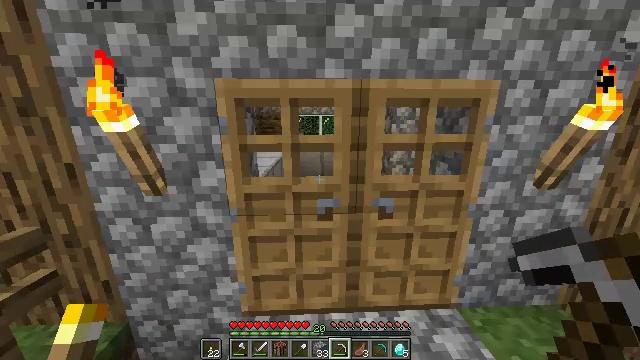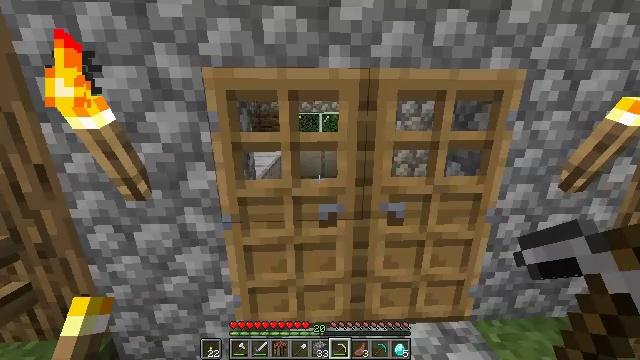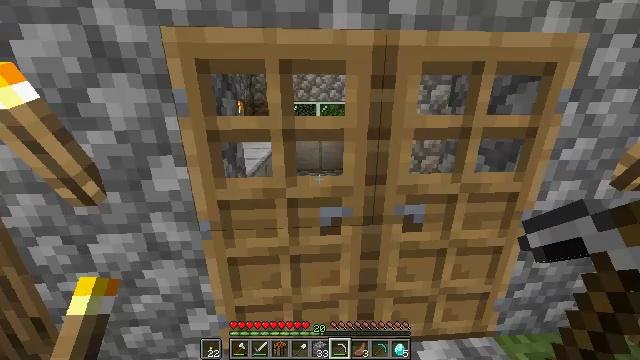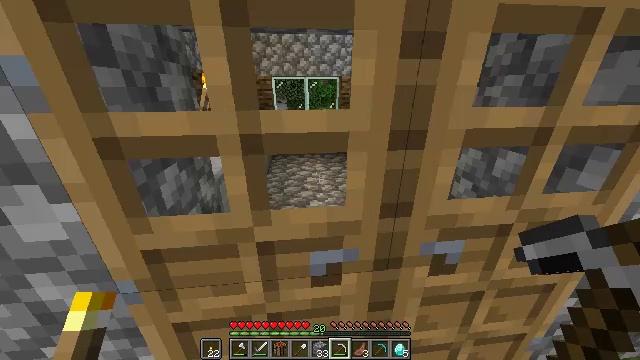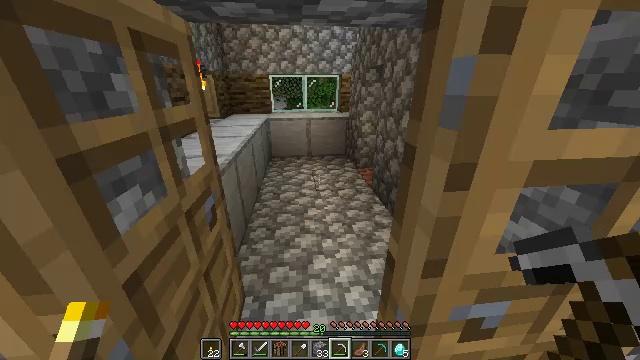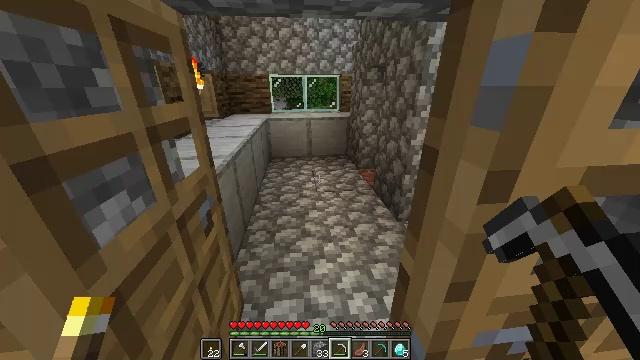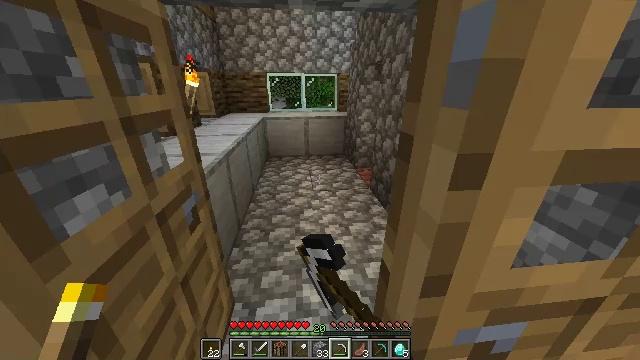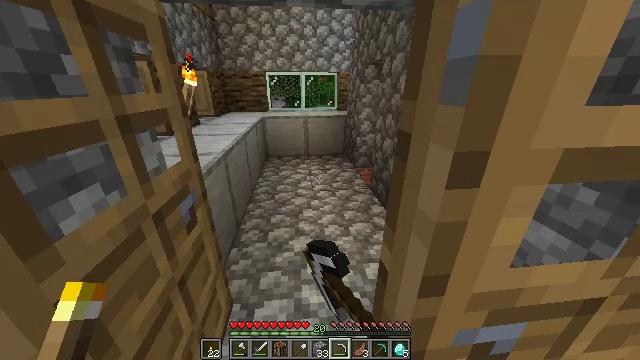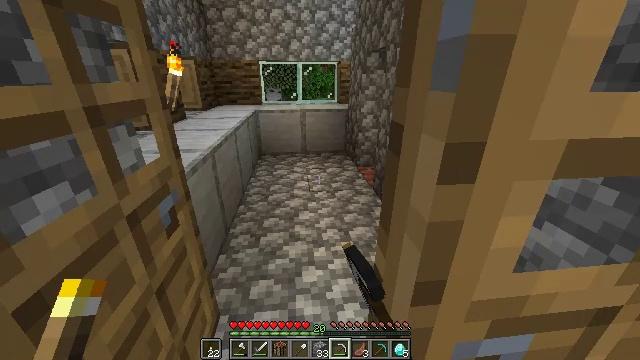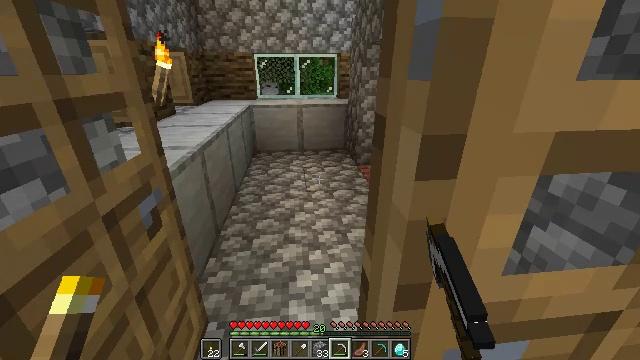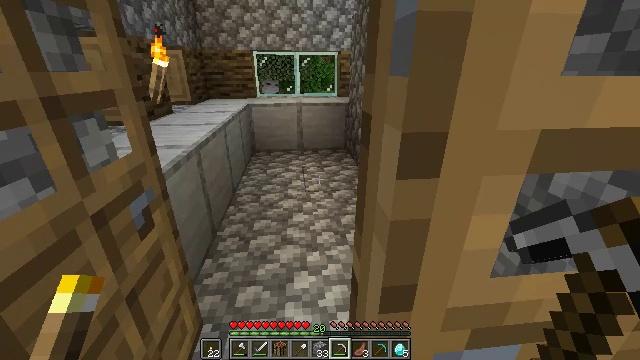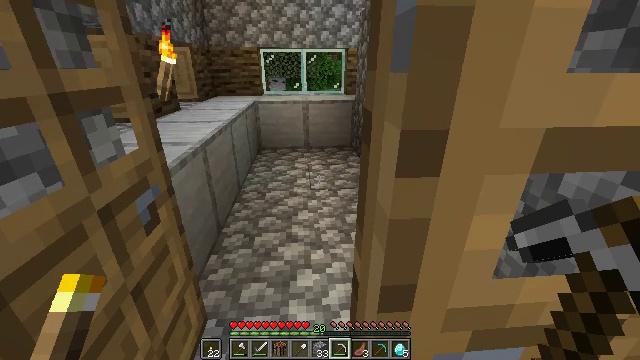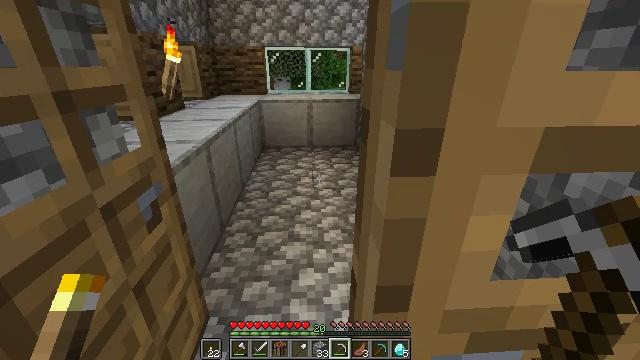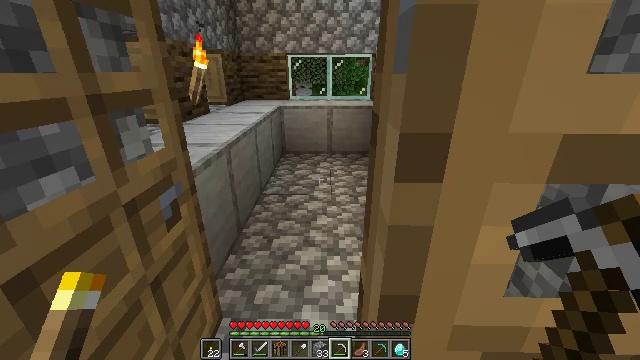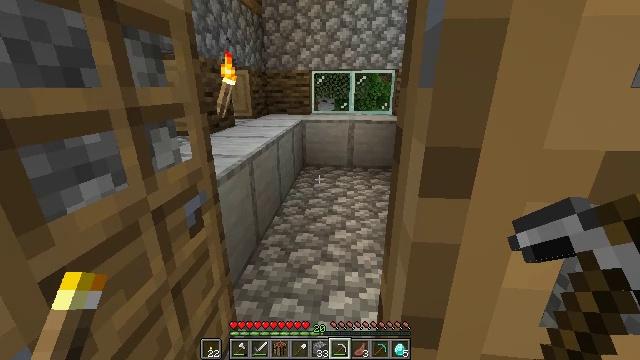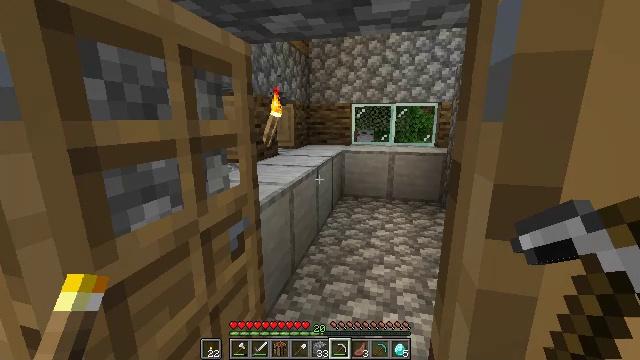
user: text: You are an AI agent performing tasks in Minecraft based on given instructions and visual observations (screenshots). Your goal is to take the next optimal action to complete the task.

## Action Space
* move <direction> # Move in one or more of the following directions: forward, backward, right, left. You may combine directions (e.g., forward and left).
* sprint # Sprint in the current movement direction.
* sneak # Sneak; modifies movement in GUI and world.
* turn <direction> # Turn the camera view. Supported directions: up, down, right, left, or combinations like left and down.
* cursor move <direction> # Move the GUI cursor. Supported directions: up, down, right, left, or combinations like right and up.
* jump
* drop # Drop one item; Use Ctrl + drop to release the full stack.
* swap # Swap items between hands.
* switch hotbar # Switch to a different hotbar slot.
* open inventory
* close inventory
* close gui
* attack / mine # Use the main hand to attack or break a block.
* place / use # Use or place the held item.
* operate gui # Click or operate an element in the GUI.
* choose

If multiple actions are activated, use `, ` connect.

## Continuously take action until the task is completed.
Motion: motion action
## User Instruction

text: Collect the blast furnace by mining it.
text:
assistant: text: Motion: move forward, sprint
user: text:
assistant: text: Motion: move forward, sprint, turn down
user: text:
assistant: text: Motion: move forward, sprint, turn right and down
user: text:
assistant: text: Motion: move forward, sprint, use / place
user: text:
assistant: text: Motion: move forward, sprint, use / place
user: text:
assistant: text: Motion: move forward, sprint, use / place
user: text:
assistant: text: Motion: move forward, sprint
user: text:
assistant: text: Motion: move forward, sprint
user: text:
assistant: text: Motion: move forward, sprint
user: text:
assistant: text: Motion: move forward, sprint
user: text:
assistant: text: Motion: move forward, sprint, turn left
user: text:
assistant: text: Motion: move forward, sprint, turn left
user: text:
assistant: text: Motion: move forward, sprint, turn left and up
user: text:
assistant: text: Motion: move forward, sprint, turn left and up
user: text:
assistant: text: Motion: move forward, sprint, turn left and up
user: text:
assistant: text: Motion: move forward, sprint, turn left and up
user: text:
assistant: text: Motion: move forward, sprint, turn left and up
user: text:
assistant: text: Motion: move forward, sprint, turn left
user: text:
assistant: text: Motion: move forward, sprint
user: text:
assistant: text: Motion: move forward, sprint
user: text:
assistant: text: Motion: move forward, sprint
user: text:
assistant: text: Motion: move forward, sprint, turn right
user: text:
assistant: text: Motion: move forward, sprint, turn right
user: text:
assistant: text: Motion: move forward, sprint, turn right
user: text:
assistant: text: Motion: move forward, sprint, turn right
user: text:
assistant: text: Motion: move forward, sprint, turn right
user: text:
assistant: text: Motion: move forward, sprint, turn right
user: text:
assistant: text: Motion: move forward, sprint
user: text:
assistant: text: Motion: move forward, sprint
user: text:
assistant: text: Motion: move forward, sprint